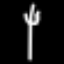
Label: fork